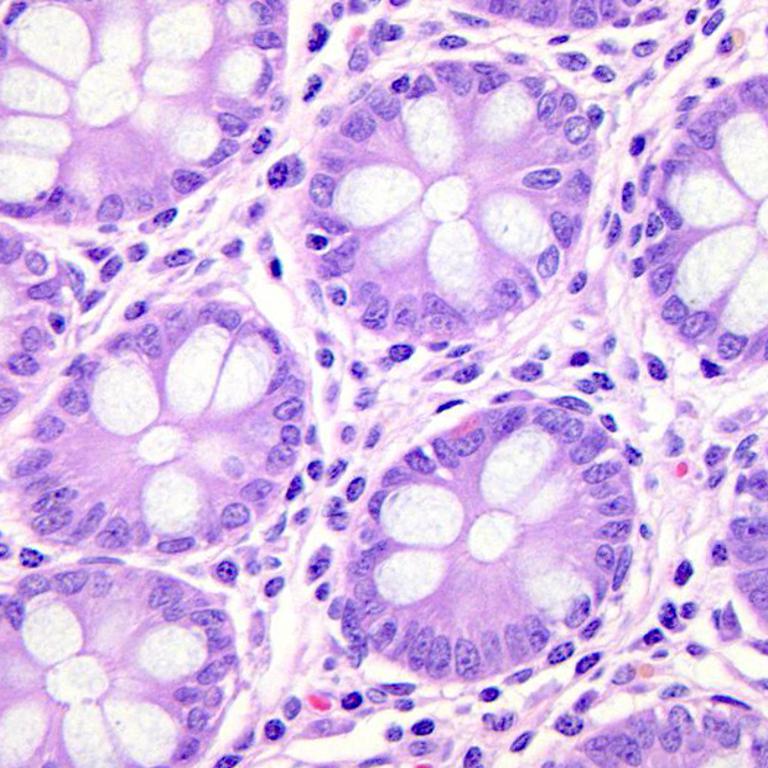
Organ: colon
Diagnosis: benign